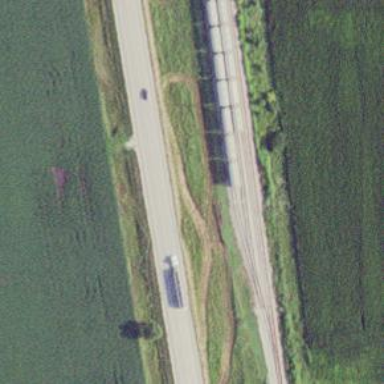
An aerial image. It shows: Railway siding with rails.